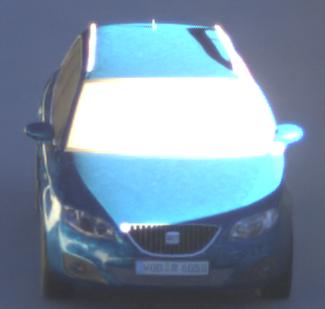
Make: SEAT
Model: Exeo ST 1.6
Detailed model: Exeo (3R) ST
Model produced from: 2010/05
Model produced until: 2010/08
Doors: 5
Color: blue
Road condition: dry road
Daytime: sunrise or sunset
Contrast: high contrast